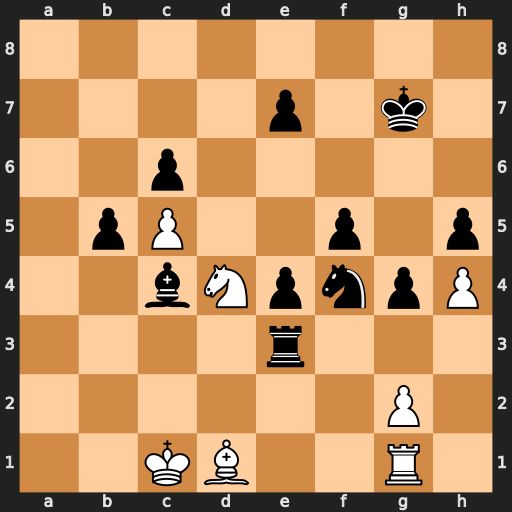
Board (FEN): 8/4p1k1/2p5/1pP2p1p/2bNpnpP/4r3/6P1/2KB2R1
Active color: w
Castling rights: -
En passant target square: -
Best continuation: Nxf5+ Kf6 Nxe3